Question: I am trying to running the <URL> software from terminal, but I keep getting an import error.
'''
Traceback (most recent call last):
File "web2py.py", line 18, in (module)
import gluon.weidget
File "C:\Eden\web2py\gluon\__init__.py", line 15, in (module)
ImportError: No module named 'globals'
'''

The globals module is right in the file where it is supposed to be. Below
So I went into and I removed the import to see what would happend.
'''
#from globals import current
from html import *
from validators import *
'''
The next local import, html, works fine, but then the next local import, "validators"(which is also right where it should be) gives me an import error as well.
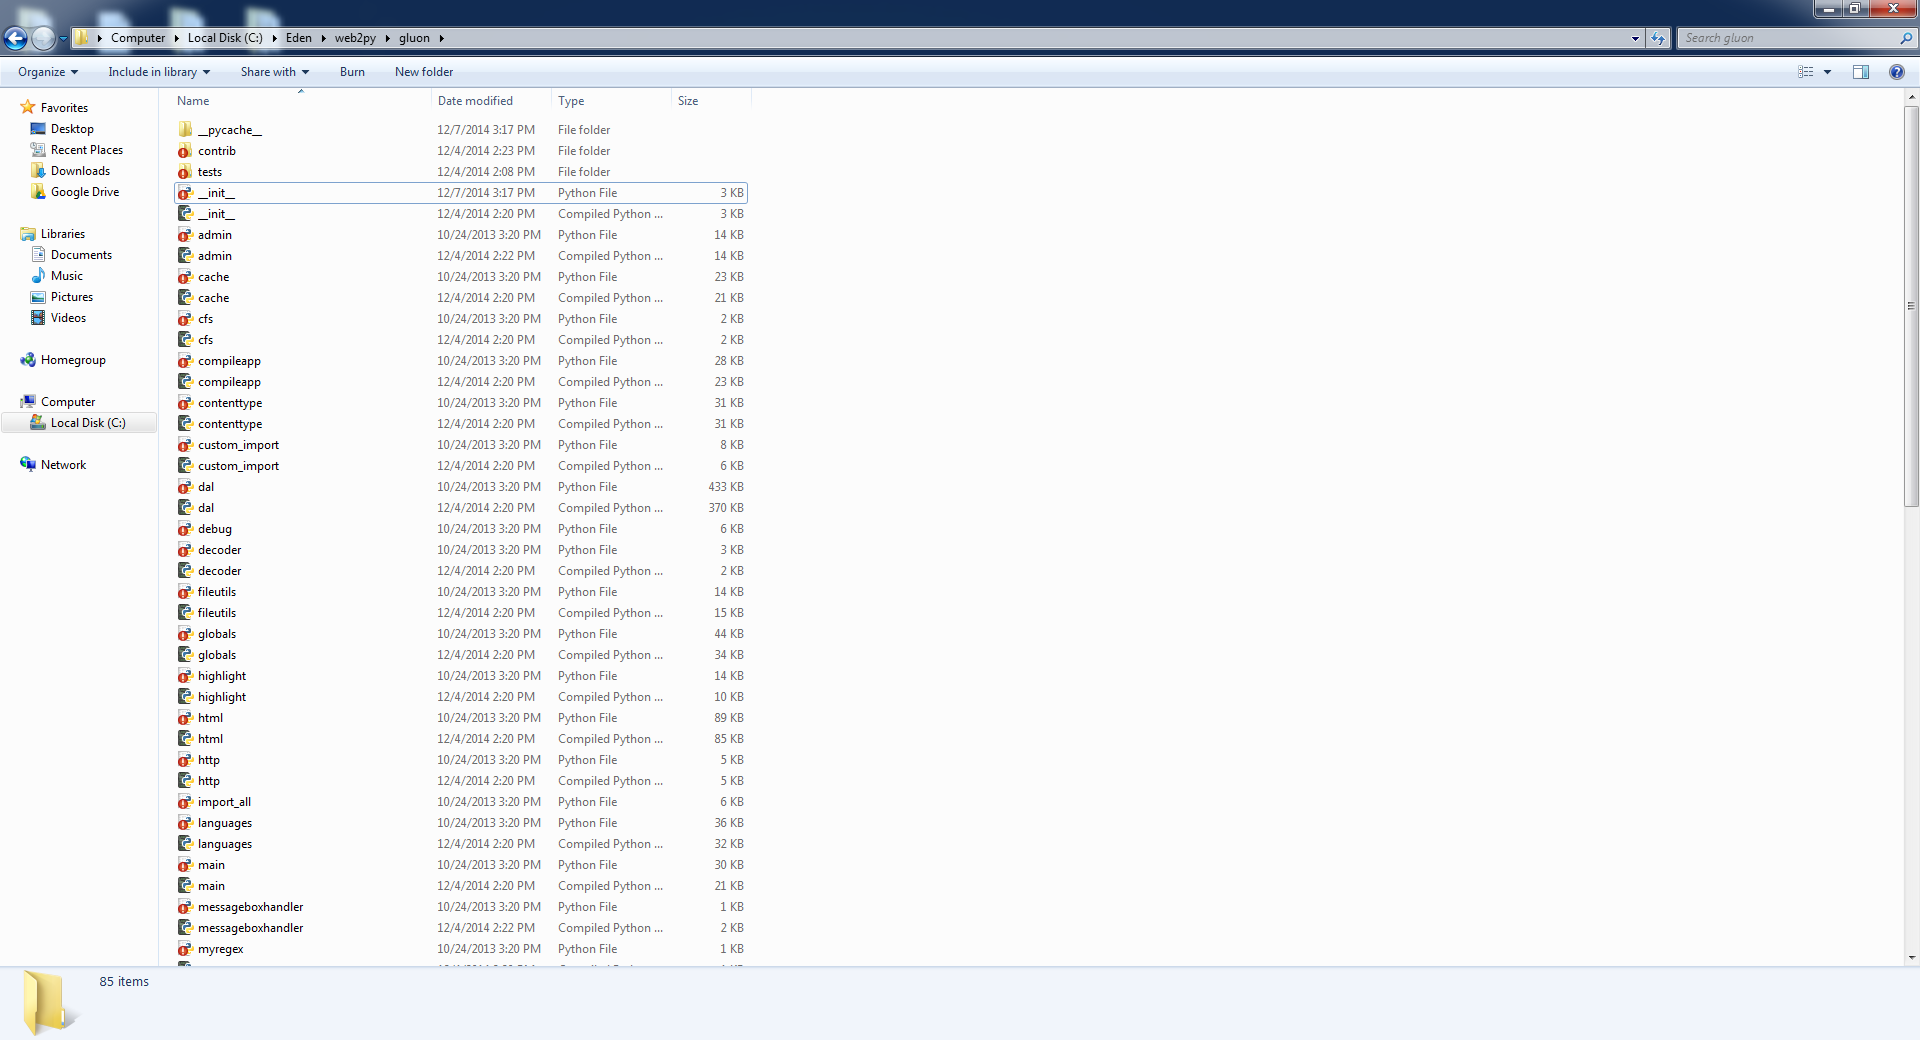
Answer: Running 'python -V' should tell you which version of Python you're running. '--version' is also an option.